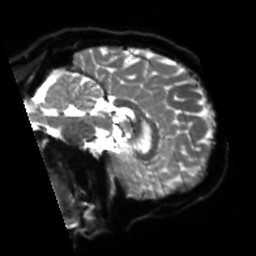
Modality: sbref
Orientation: sagittal
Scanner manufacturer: siemens
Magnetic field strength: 3 T
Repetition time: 4 s
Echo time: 0.0594 s